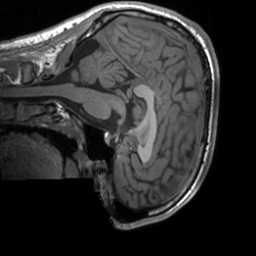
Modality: T1w
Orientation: sagittal
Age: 24
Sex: male
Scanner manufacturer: siemens
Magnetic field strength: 3 T
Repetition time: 1.9 s
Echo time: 0.00226 s